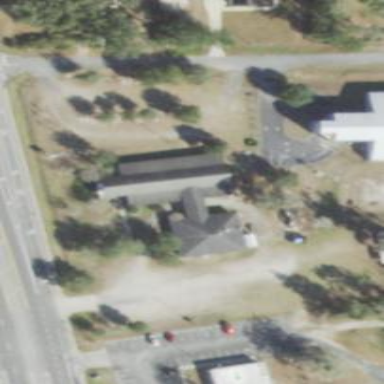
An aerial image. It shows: Beautiful church building.